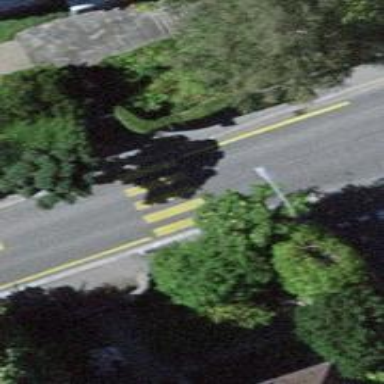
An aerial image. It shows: Kerb barrier.